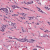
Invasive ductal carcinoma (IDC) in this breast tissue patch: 1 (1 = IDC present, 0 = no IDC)